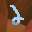
Label: 2